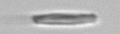
Label: fiber